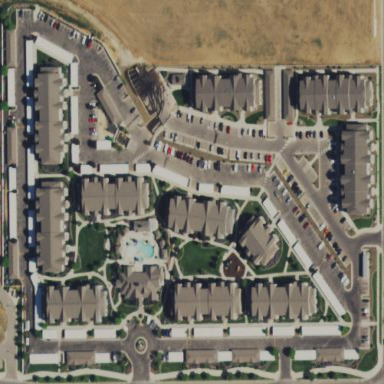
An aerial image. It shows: Residential area with apartments.